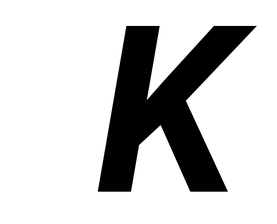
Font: Roboto-Italic_Bold_Italic